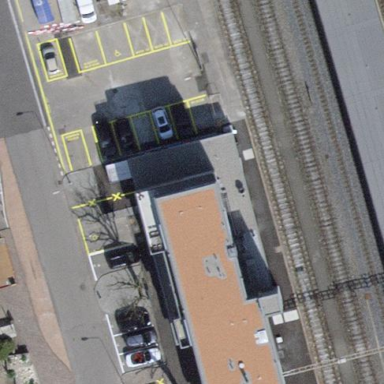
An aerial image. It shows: View of roof of building.